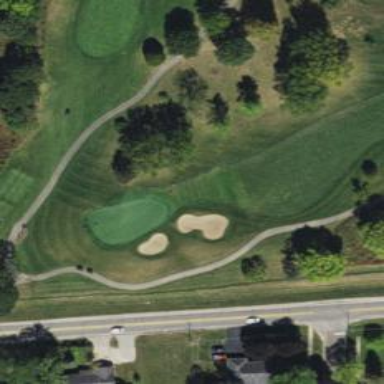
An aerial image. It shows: Service road designated as golf cart path.